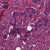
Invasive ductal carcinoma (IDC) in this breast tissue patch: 1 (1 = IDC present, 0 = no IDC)